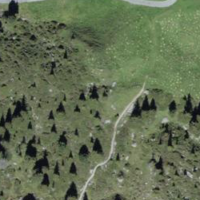
EUNIS habitat code: 23
Species observed at this site:
Hieracium villosum
Geum montanum